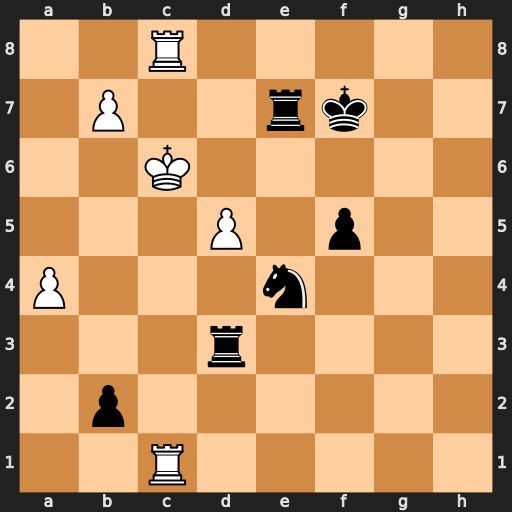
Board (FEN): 2R5/1P2rk2/2K5/3P1p2/P3n3/3r4/1p6/2R5
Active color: w
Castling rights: -
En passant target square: -
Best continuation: Rf8+ Kxf8 b8=Q+